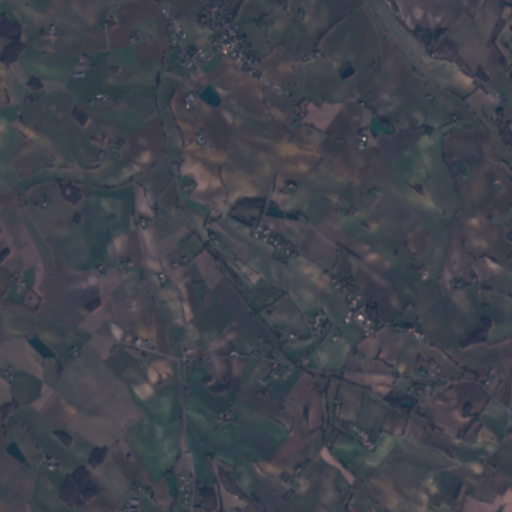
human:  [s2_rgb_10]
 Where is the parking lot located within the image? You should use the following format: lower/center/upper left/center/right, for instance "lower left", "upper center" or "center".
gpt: The parking lot is located in the upper center of the image.
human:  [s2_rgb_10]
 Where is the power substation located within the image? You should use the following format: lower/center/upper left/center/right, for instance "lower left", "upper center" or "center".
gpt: The power substation is located in the upper left of the image.
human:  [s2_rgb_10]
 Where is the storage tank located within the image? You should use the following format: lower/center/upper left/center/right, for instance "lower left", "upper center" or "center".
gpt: The storage tank is located in the center right of the image.
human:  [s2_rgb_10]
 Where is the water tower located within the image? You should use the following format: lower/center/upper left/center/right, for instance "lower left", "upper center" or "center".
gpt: The water tower is located in the upper center of the image.
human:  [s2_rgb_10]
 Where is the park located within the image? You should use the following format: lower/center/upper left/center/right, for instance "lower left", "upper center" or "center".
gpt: There is no park in the image.